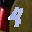
Label: 4